Question: For some reason the filter doesn't apply as I cannot see any changes. The function seems to enter the correct values, but only if I manually click OK in the "custom filter" it updates the screen.
So I guess I'm missing an update filter option or something.
Code:
'''
Function filter(weekstart As Date, weekend As Date)
With Worksheets("Rawdata")
.Range("A:N").AutoFilter _
field:=1, _
Criteria1:=">=" & weekstart & "", Operator:=xlAnd, Criteria2:="<=" & weekend & "", _
VisibleDropDown:=True
End With
End Function
'''
Thx for the help
/////////////// EDIT
To clarify. It shows the correct date/time values and if I click manually OK it then updates the filter and shows the correct values. Very strange

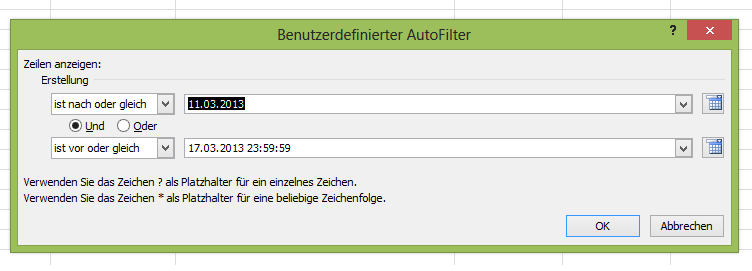
Answer: perhaps use
'''
Function filter(weekstart As Date, weekend As Date)
With Worksheets("Rawdata")
.Range("A:N").AutoFilter _
field:=1, _
Criteria1:=">=" & CLng(weekstart) & "", Operator:=xlAnd, Criteria2:="<=" & CLng(weekend) & "", _
VisibleDropDown:=True
End With
End Function
'''
VBA defaults to US date formats whenever possible so it's safer to use the numeric values